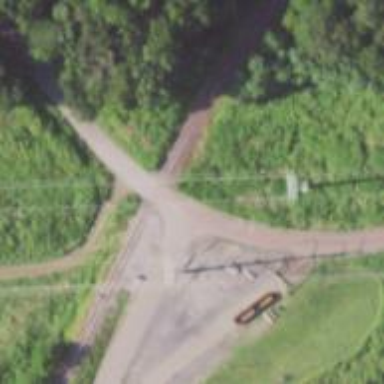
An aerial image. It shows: Level crossing along the railway.